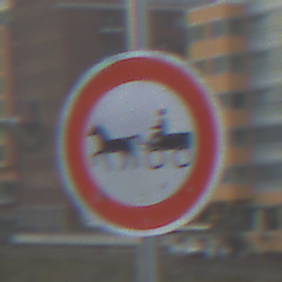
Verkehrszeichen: VerbotGespannfuhrwerke
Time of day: SunriseSunset
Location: Outdoor (Urban)
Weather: PartlyCloudy
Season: NotSpecified
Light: Natural